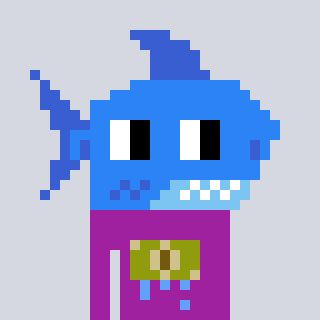
a pixel art character with square blue glasses, a shark-shaped head and a magenta-colored body on a cool background